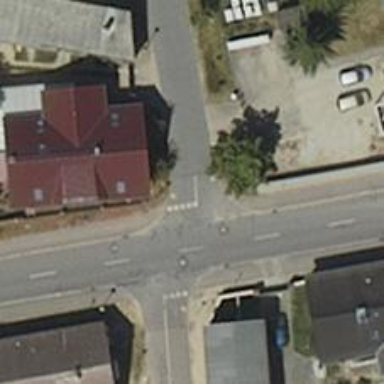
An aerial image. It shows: Road with "give way" sign.